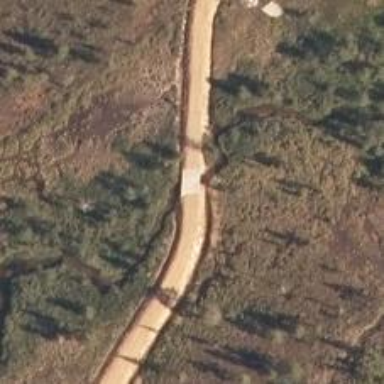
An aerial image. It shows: Footway bridge designed for nordic skiing. The grooming includes classic and skating techniques.